Interaction volume radius: 5 \u00c5
Interaction volume height: 15 \u00c5
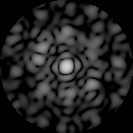
Disorder parameter: 0.7029